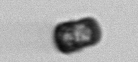
Label: Thalassiosira